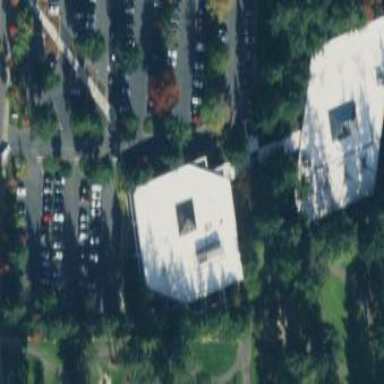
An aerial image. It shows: Building.